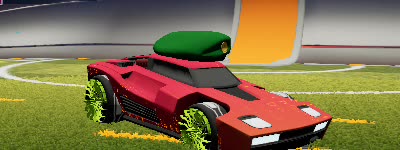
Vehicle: breakout